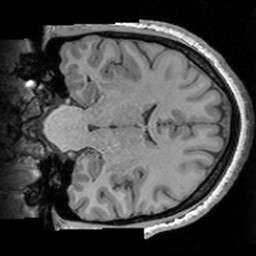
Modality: T1w
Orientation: coronal
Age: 30
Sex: female
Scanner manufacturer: siemens
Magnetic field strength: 3 T
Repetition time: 1.63 s
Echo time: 0.00311 s